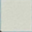
Piece: xx